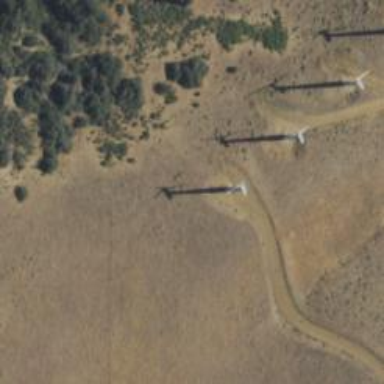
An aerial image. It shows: Wind power generator utilizing wind turbines.